Question: I have a password protected website running on WinCE that, upon attempting to access the secure pages, will automatically fire up the built-in browser log in box using 'WWW-Authenticate'.
I want to be able to test whether the user is logged in or not by accessing that page. The issue is that when I try this using a jQuery ajax request the browser pops up the login box as it would if the user had navigated there! How can I prevent the login box from opening and instead have jQuery just throw an error instead
Running the following code:
'''
$.ajax({
url: '/web/secure/securepage.html',
success: function(data){ console.log(data) },
error: function (xhr, ajaxOptions, thrownError) {
alert(xhr.status);
alert(thrownError);
}
});
'''
Makes this box appear instead of just failing with an error message

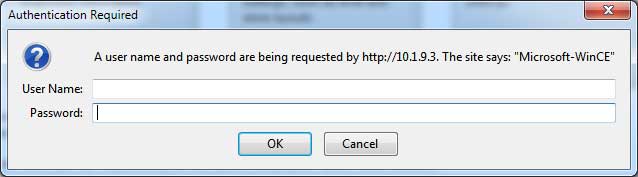
Answer: You are using HTTP authentication. If the client is not logged in you get login box (AJAX or otherwise).
If it is possible for you to keep an insecure page within the path '/web/secure/' then you can try to create an ASP 'login test' page as follows:
1. Create an insecure ASP page (without HTTP authentication) in the folder /web/secure/. You can name it like /web/secure/logintest.asp.
2. Send the AJAX request to /web/secure/logintest.asp (it is the page you created above. Since it's insecure you won't get the login popup).
3. Check on the ASP page whether the request headers contain an Authorization value (e.g. Authorization: Basic amltbXk6cGFnZQ==) using Request.ServerVariables("Authorization"). If the header value exists it means the user is authorized and send the success status code (200) else send a client failure code (4xx).
4. Check the response of your AJAX request on the client and do your stuff.
Try reading through ASP for Win CE <URL>.
The thing I am counting on here is that once the HTTP authorization is successful the browser always sends the 'Authorization' header for consecutive requests under the same server path (hence the need to create the insecure page within '/web/secure/'). If the user is logged in you will be able to judge it by retrieving the header on the ASP page.